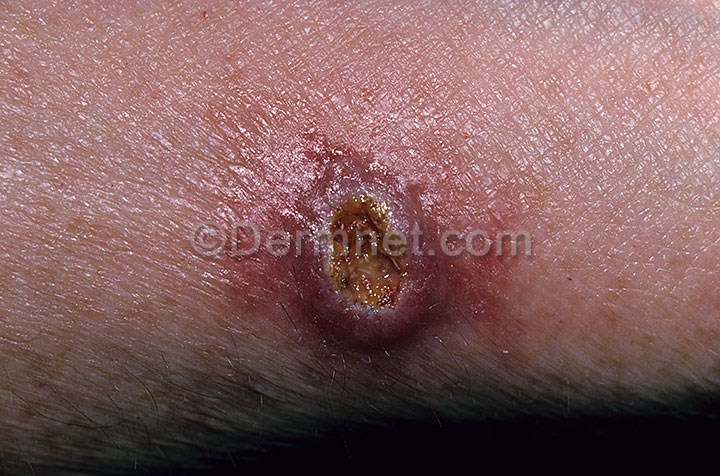
Disease: Seborrheic Keratoses and other Benign Tumors